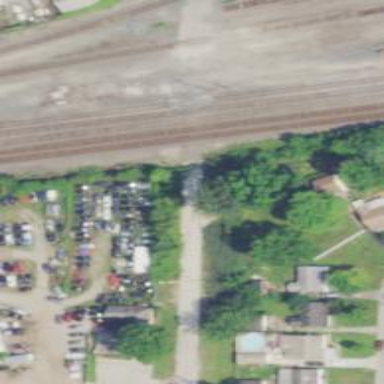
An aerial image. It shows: Abandoned railway.